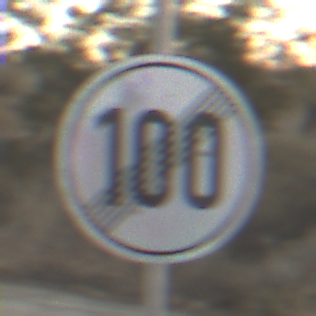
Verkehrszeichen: EndeGeschwindigkeit100
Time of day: SunriseSunset
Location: Outdoor (RoadRail)
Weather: PartlyCloudy
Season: NotSpecified
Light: Natural